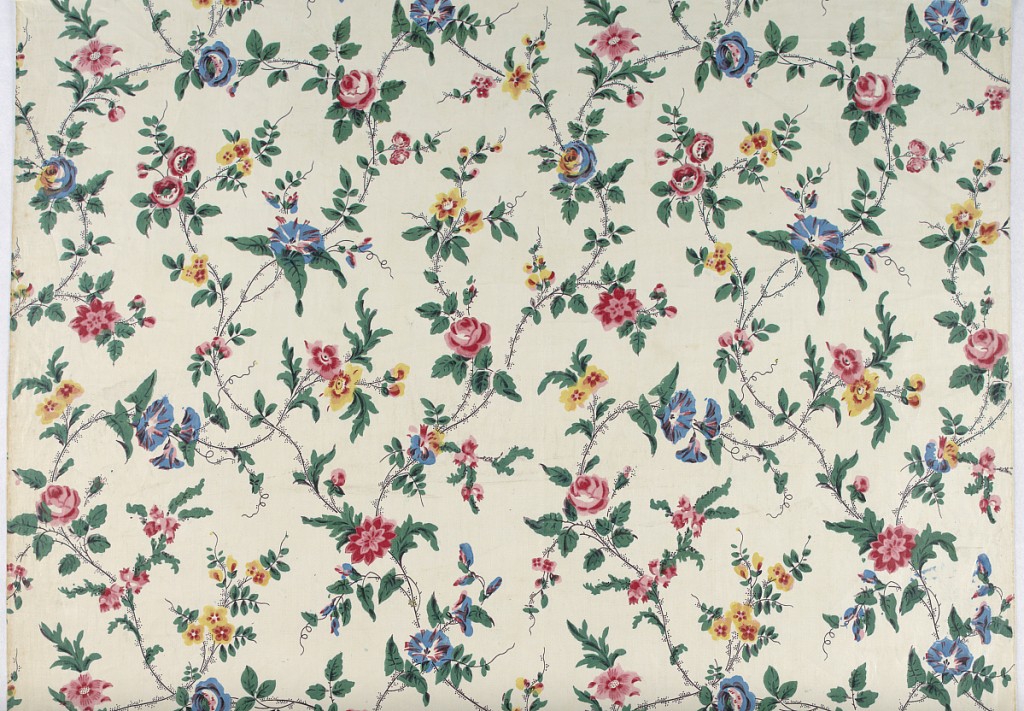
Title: Textile
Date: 1800–1850
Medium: cotton Technique: printed by engraved roller on plain weave
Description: White cotton, printed by roller, small scale all-over design or roses, morning glories, etc. in reds, blues, yellow, green (blue and yellow, now turned blue), brown for stems and picotage. Glazed; selvages present.